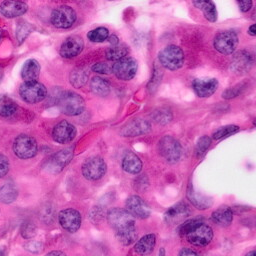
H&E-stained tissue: Pancreatic